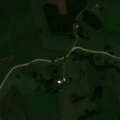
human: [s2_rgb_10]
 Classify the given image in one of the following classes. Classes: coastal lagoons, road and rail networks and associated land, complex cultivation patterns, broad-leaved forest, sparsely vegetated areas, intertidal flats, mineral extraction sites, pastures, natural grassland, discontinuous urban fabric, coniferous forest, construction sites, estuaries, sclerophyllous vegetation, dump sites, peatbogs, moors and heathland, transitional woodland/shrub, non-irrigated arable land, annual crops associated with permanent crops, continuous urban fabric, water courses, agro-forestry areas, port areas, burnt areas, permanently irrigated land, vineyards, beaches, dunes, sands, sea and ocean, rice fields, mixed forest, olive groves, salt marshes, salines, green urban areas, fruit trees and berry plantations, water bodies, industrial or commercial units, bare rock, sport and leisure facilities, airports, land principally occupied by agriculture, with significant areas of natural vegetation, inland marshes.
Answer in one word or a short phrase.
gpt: non-irrigated arable land, pastures, land principally occupied by agriculture, with significant areas of natural vegetation, broad-leaved forest